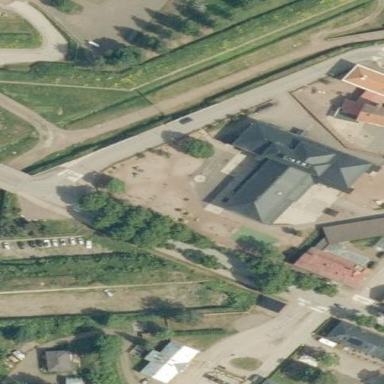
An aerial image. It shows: Kindergarten.